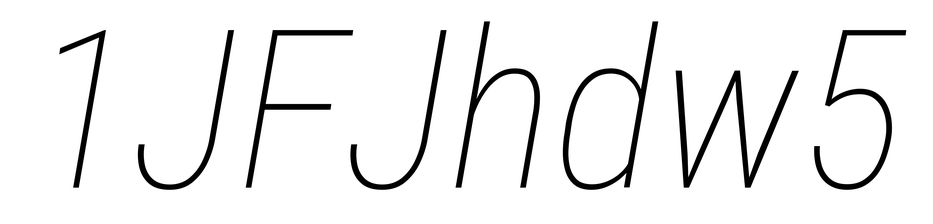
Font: Roboto-Italic_Condensed_Thin_Italic